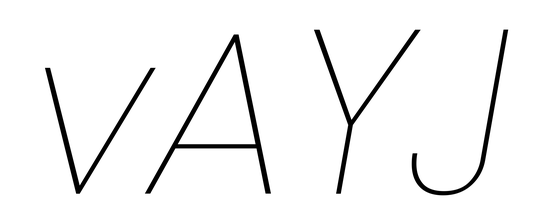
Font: Poppins-ThinItalic